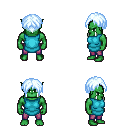
a pixel art fantasy rpg character, male body template, orc, green skin, teal tunic, magenta pants, white cyan parted hairstyle, four views (front, back, left, right), 2x2 character sprite sheet, small pixel art, hard edges, no anti-aliasing